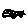
Label: car